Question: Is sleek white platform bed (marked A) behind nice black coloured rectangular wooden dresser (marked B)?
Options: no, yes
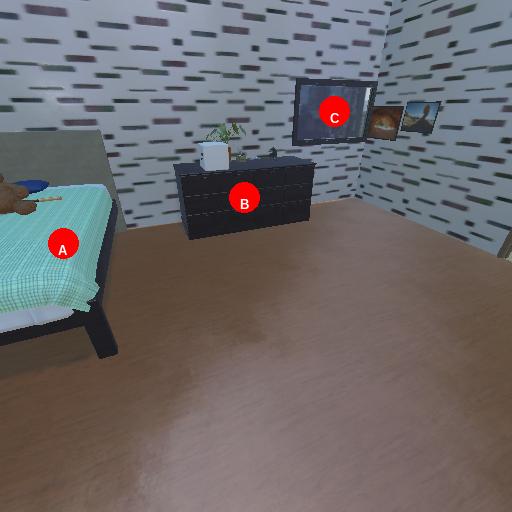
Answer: no